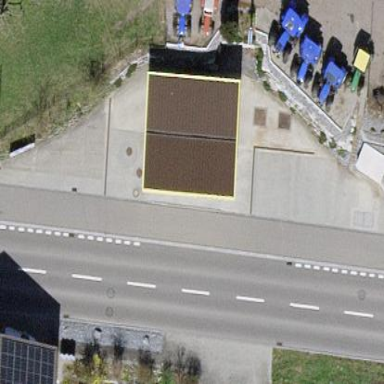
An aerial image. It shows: View of roof of building.